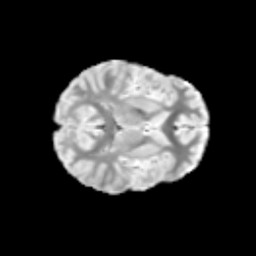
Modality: T2w
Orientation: axial
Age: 10
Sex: male
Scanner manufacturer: siemens
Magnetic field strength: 3 T
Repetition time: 3.8 s
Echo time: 0.07 s